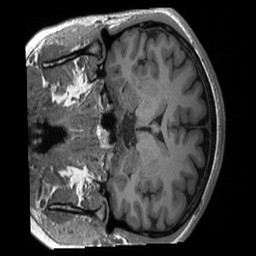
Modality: T1w
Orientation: coronal
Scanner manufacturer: siemens
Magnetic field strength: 3 T
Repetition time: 2.4 s
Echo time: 0.00224 s